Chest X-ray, PA view. Patient: 54 years old, sex M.
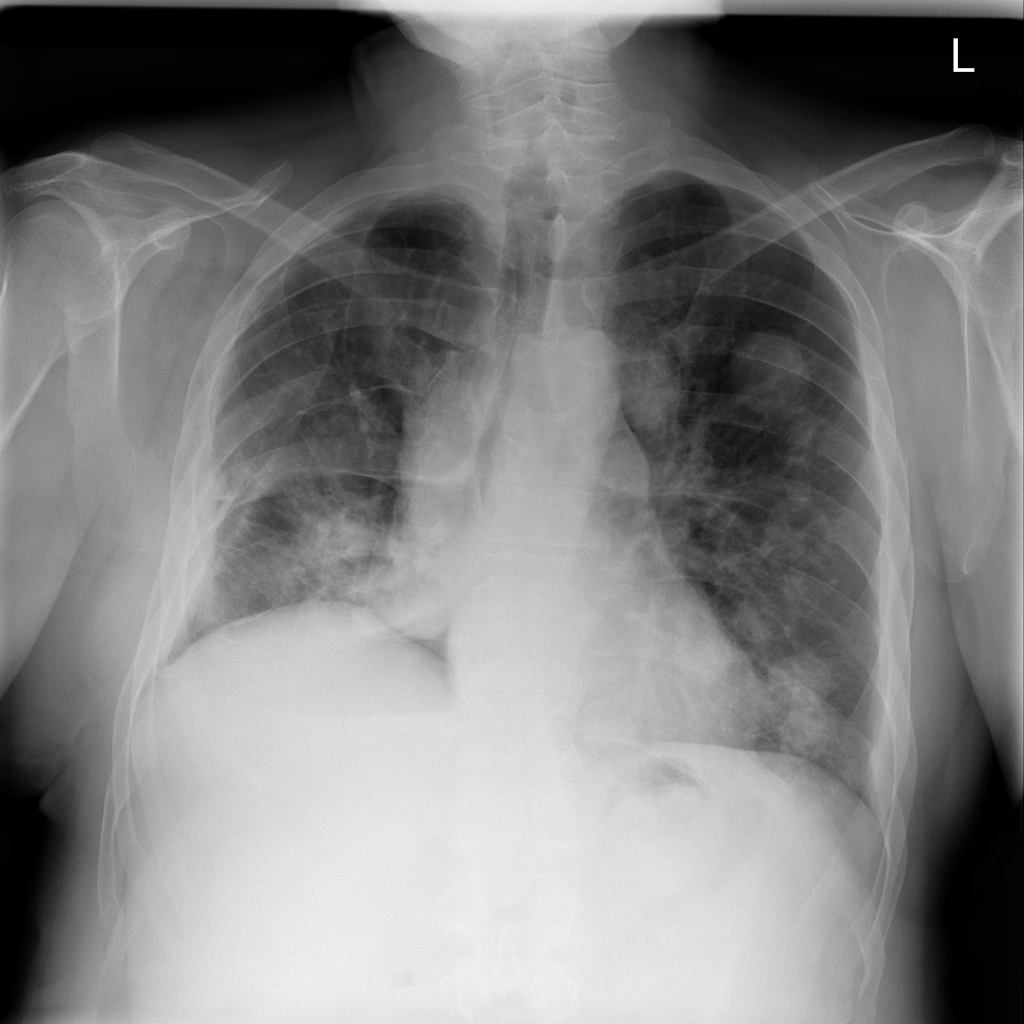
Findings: Pneumothorax